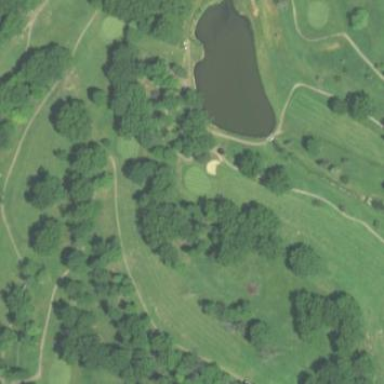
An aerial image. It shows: Golf fairway surrounded by grass.